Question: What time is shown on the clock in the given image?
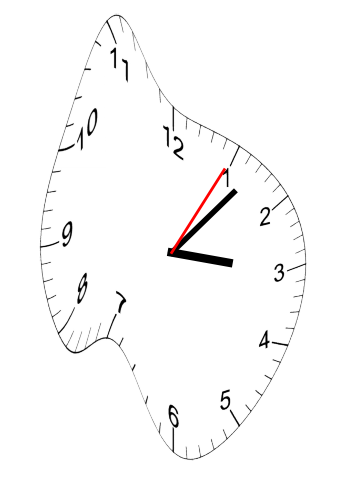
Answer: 03:07:05